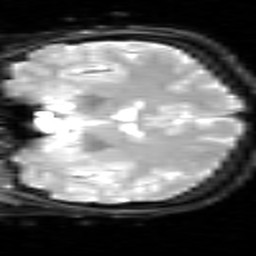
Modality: inplaneT2
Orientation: coronal
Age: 20
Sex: female